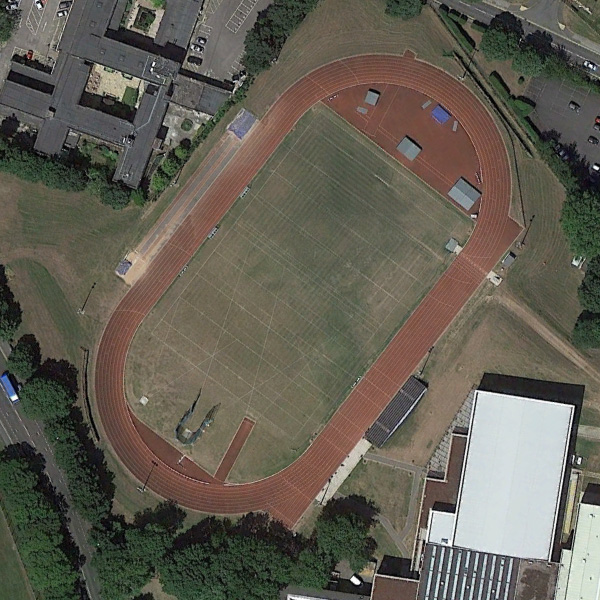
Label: Playground